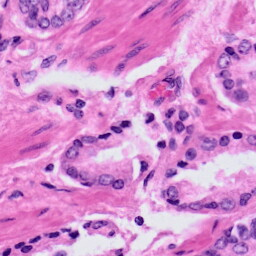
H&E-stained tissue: Prostate